Question: I have a joomla GIT repository of my project. We are using wamp and windows 7 as a development environment. This repository works fine on one machine. But when we tried to clone same repository on other two machines, we are facing a strange error.
'Error 0 couldn't connect to host'
As shown in screenshot.
All other repositories on those two machines work fine.
There is no error logged in under any of error logs file (apache, php and mysql).
I enabled joomla's error reporting. Searched on Google but, no luck.
Please help.
Thanks.
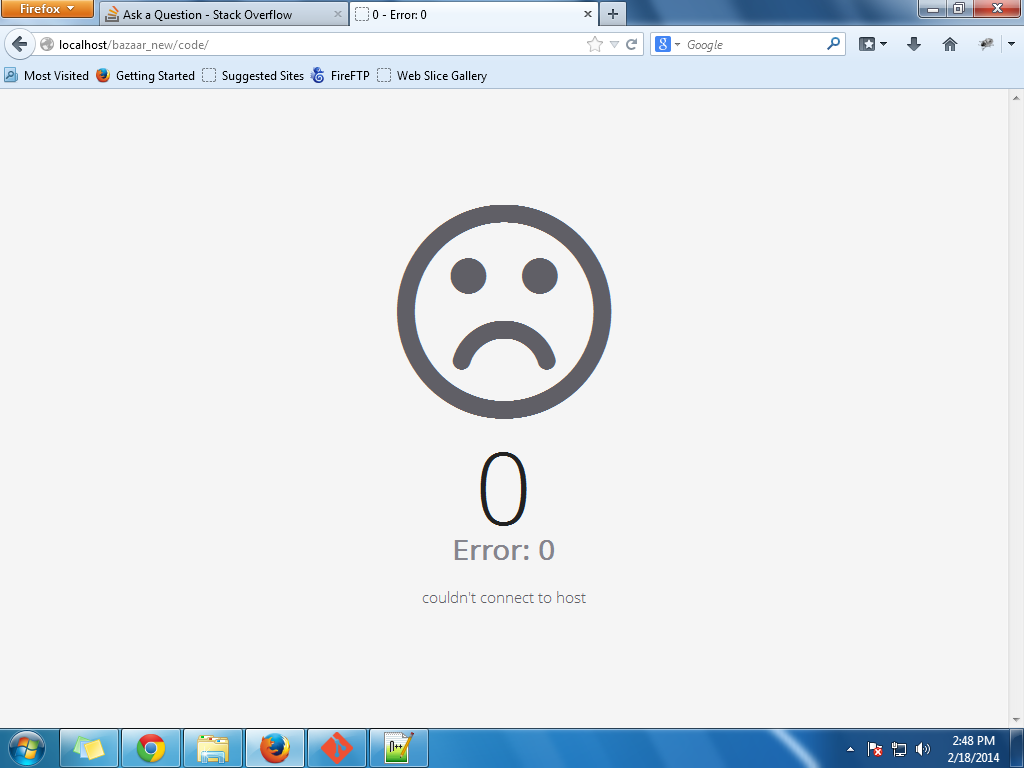
Answer: Well, I debugged little bit more and finally found the solution. It was a small issue with missing web service link in one table. We are using com_api for web services. On first machine web service link value in table was local value respective to that machine.
On remaining two machines, we updated this to local value of those respective machines.
And it worked :)